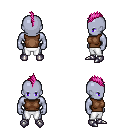
a pixel art fantasy rpg character, male body template, dark elf, purple skin, brown sleeveless shirt, white pants, pink mohawk hairstyle, metal boots, four views (front, back, left, right), 2x2 character sprite sheet, small pixel art, hard edges, no anti-aliasing